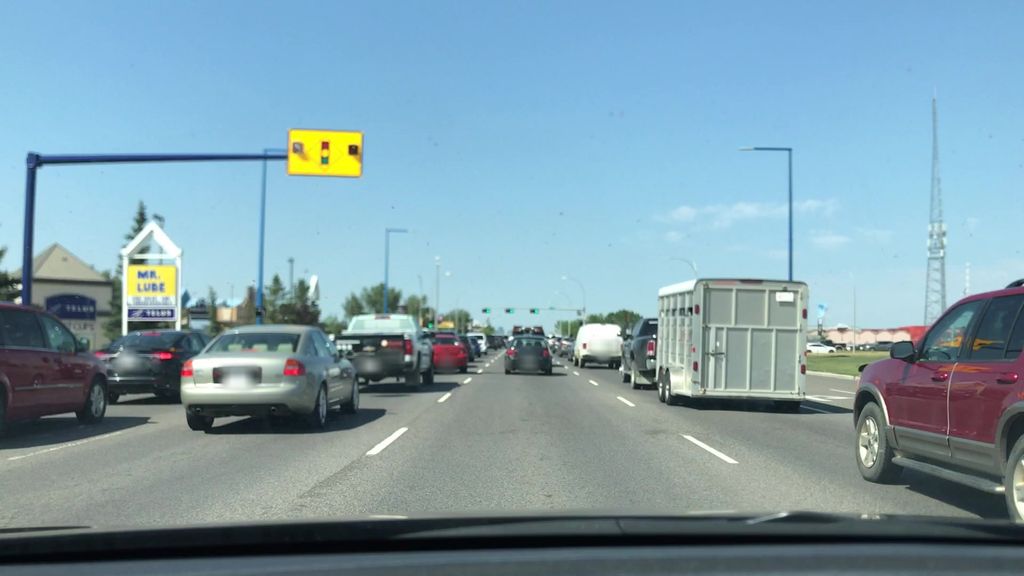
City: edmonton